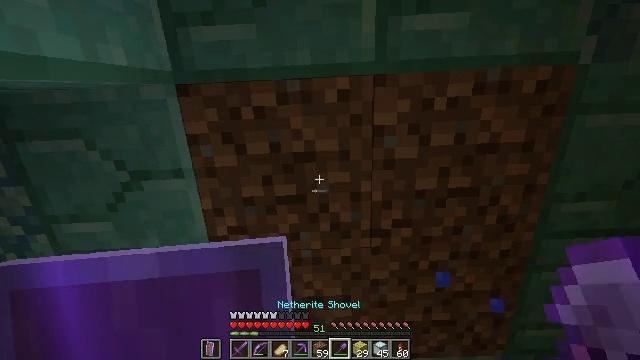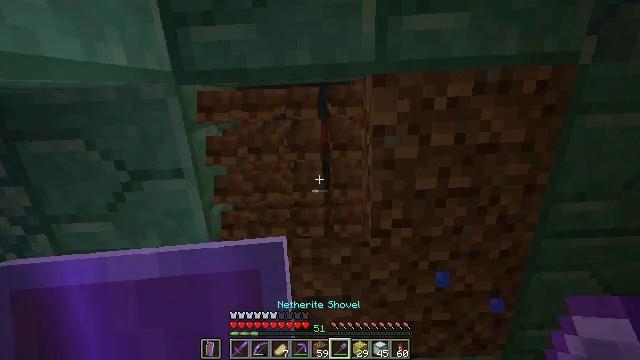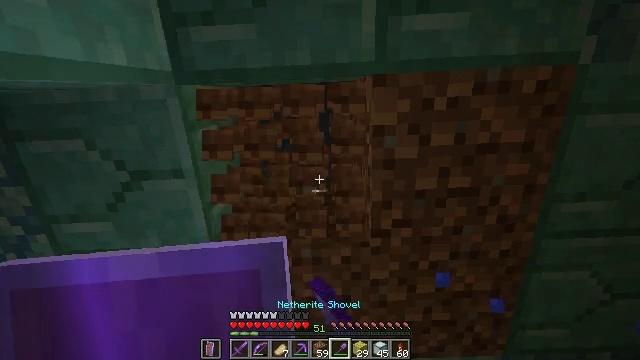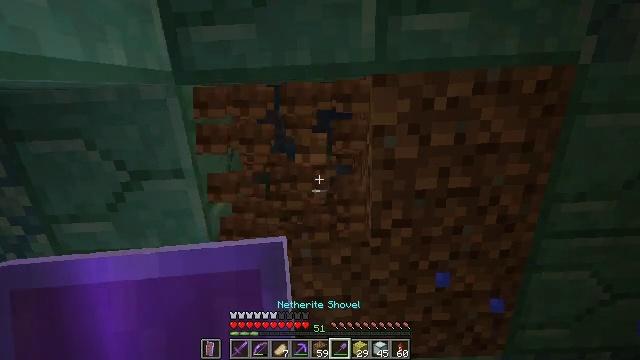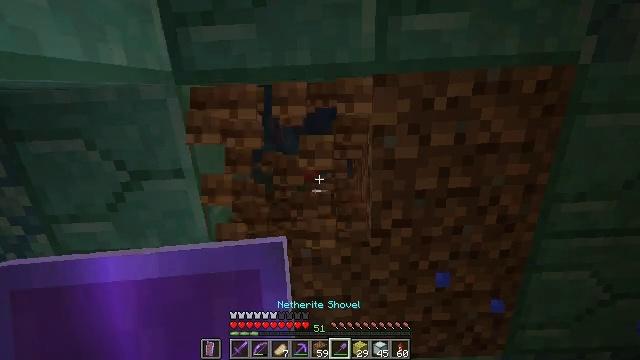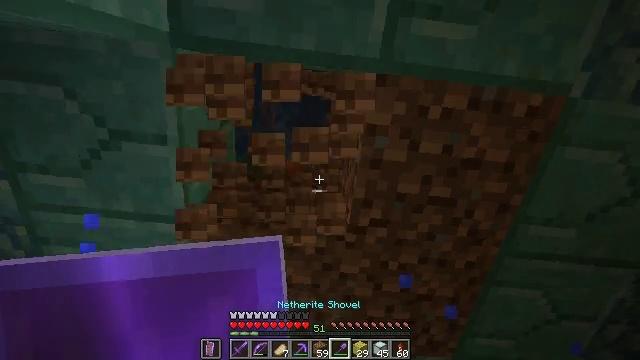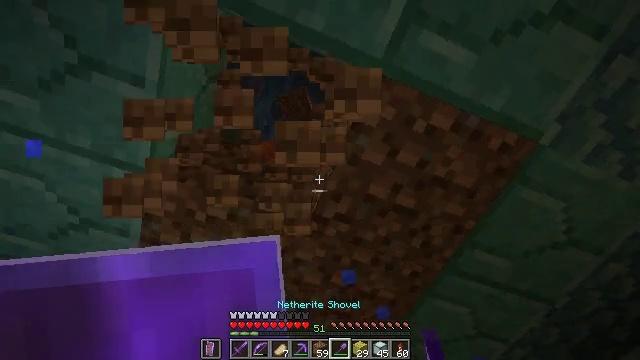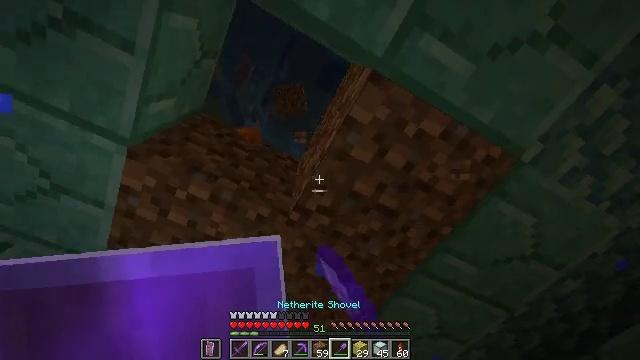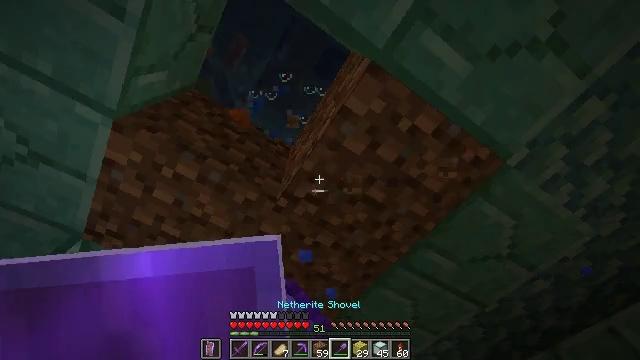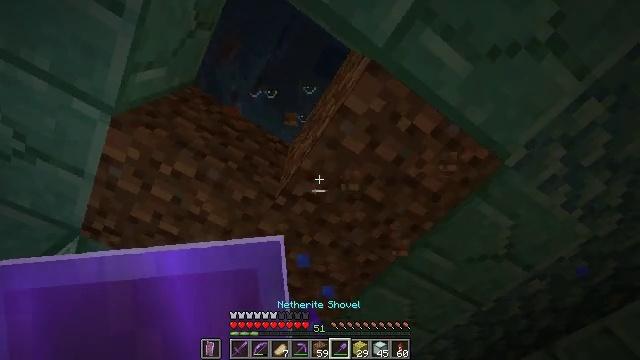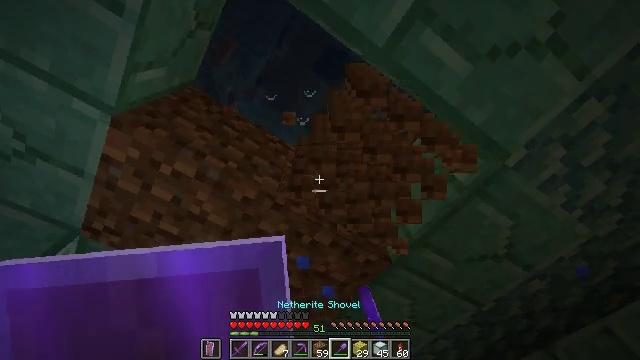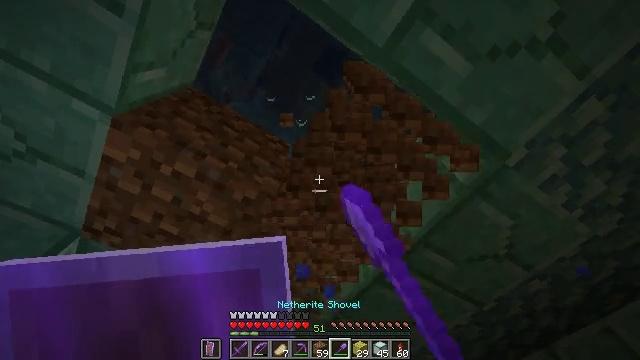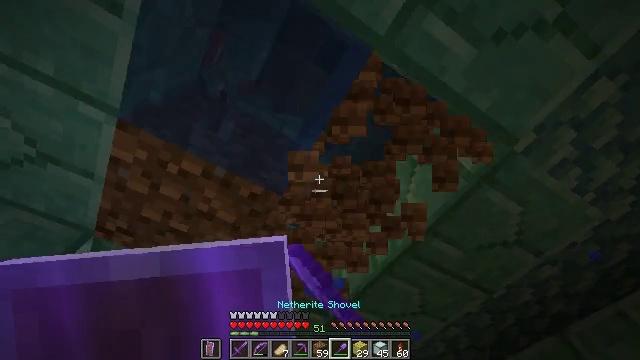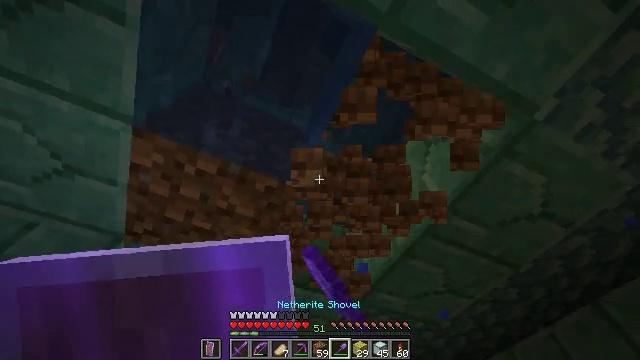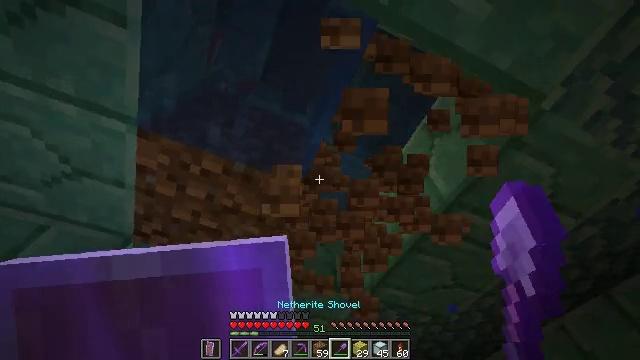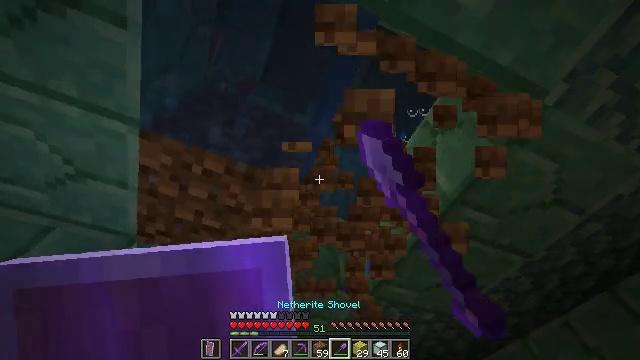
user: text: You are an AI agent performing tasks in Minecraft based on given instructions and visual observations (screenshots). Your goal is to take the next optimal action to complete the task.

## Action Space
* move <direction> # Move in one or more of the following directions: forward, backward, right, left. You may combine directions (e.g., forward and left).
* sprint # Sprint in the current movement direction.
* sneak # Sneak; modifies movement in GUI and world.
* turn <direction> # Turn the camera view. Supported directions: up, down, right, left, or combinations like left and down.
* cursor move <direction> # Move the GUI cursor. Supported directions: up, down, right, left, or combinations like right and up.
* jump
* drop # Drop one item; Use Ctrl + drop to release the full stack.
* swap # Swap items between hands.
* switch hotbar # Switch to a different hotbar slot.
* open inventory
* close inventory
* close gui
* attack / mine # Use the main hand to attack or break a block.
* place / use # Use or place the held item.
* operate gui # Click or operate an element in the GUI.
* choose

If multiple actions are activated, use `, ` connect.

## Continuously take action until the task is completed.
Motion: motion action
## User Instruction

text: Mine dirt from the ground.
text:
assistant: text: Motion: attack / mine
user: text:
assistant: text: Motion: attack / mine
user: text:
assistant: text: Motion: attack / mine
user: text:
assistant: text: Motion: attack / mine
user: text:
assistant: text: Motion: turn right and down, attack / mine
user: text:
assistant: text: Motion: turn right and down, attack / mine
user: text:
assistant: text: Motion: turn right and down, attack / mine
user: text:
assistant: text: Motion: turn right and down, attack / mine
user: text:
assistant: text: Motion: attack / mine
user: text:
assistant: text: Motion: attack / mine
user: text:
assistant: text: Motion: attack / mine
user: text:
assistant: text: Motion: turn left and down, attack / mine
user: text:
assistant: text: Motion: turn left and down, attack / mine
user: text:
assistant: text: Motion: turn left, attack / mine
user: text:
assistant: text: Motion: attack / mine
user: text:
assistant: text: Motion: attack / mine
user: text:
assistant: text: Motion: turn left and down, attack / mine
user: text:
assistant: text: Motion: turn left and down, attack / mine
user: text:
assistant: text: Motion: turn left and down, attack / mine
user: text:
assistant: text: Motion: turn left, attack / mine
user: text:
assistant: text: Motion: turn left, attack / mine
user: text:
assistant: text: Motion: turn left, attack / mine
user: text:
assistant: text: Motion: attack / mine